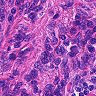
Metastatic tissue present: no